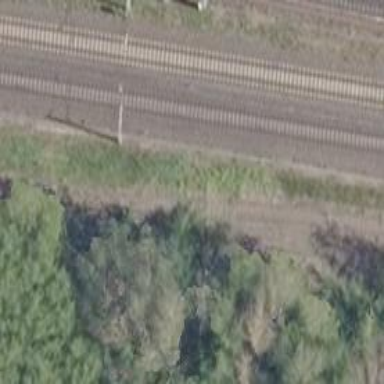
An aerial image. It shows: Railway switch.